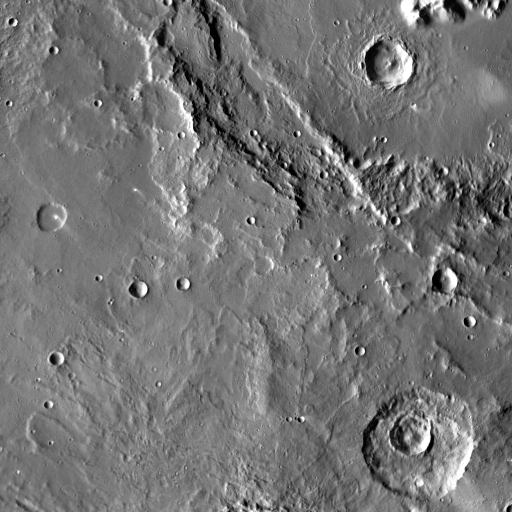
Crater classes present: Background, Other, Buried, Secondary